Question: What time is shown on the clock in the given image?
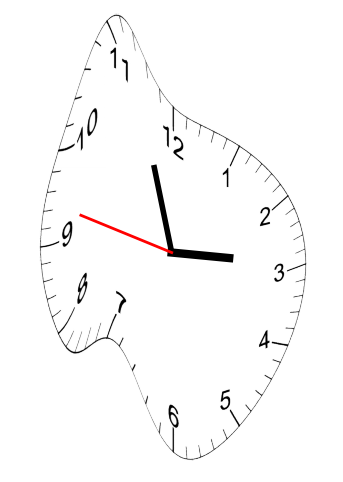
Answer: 02:56:47